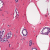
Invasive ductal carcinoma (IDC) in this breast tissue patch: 0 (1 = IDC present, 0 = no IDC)